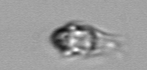
Label: Mesodinium